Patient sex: M
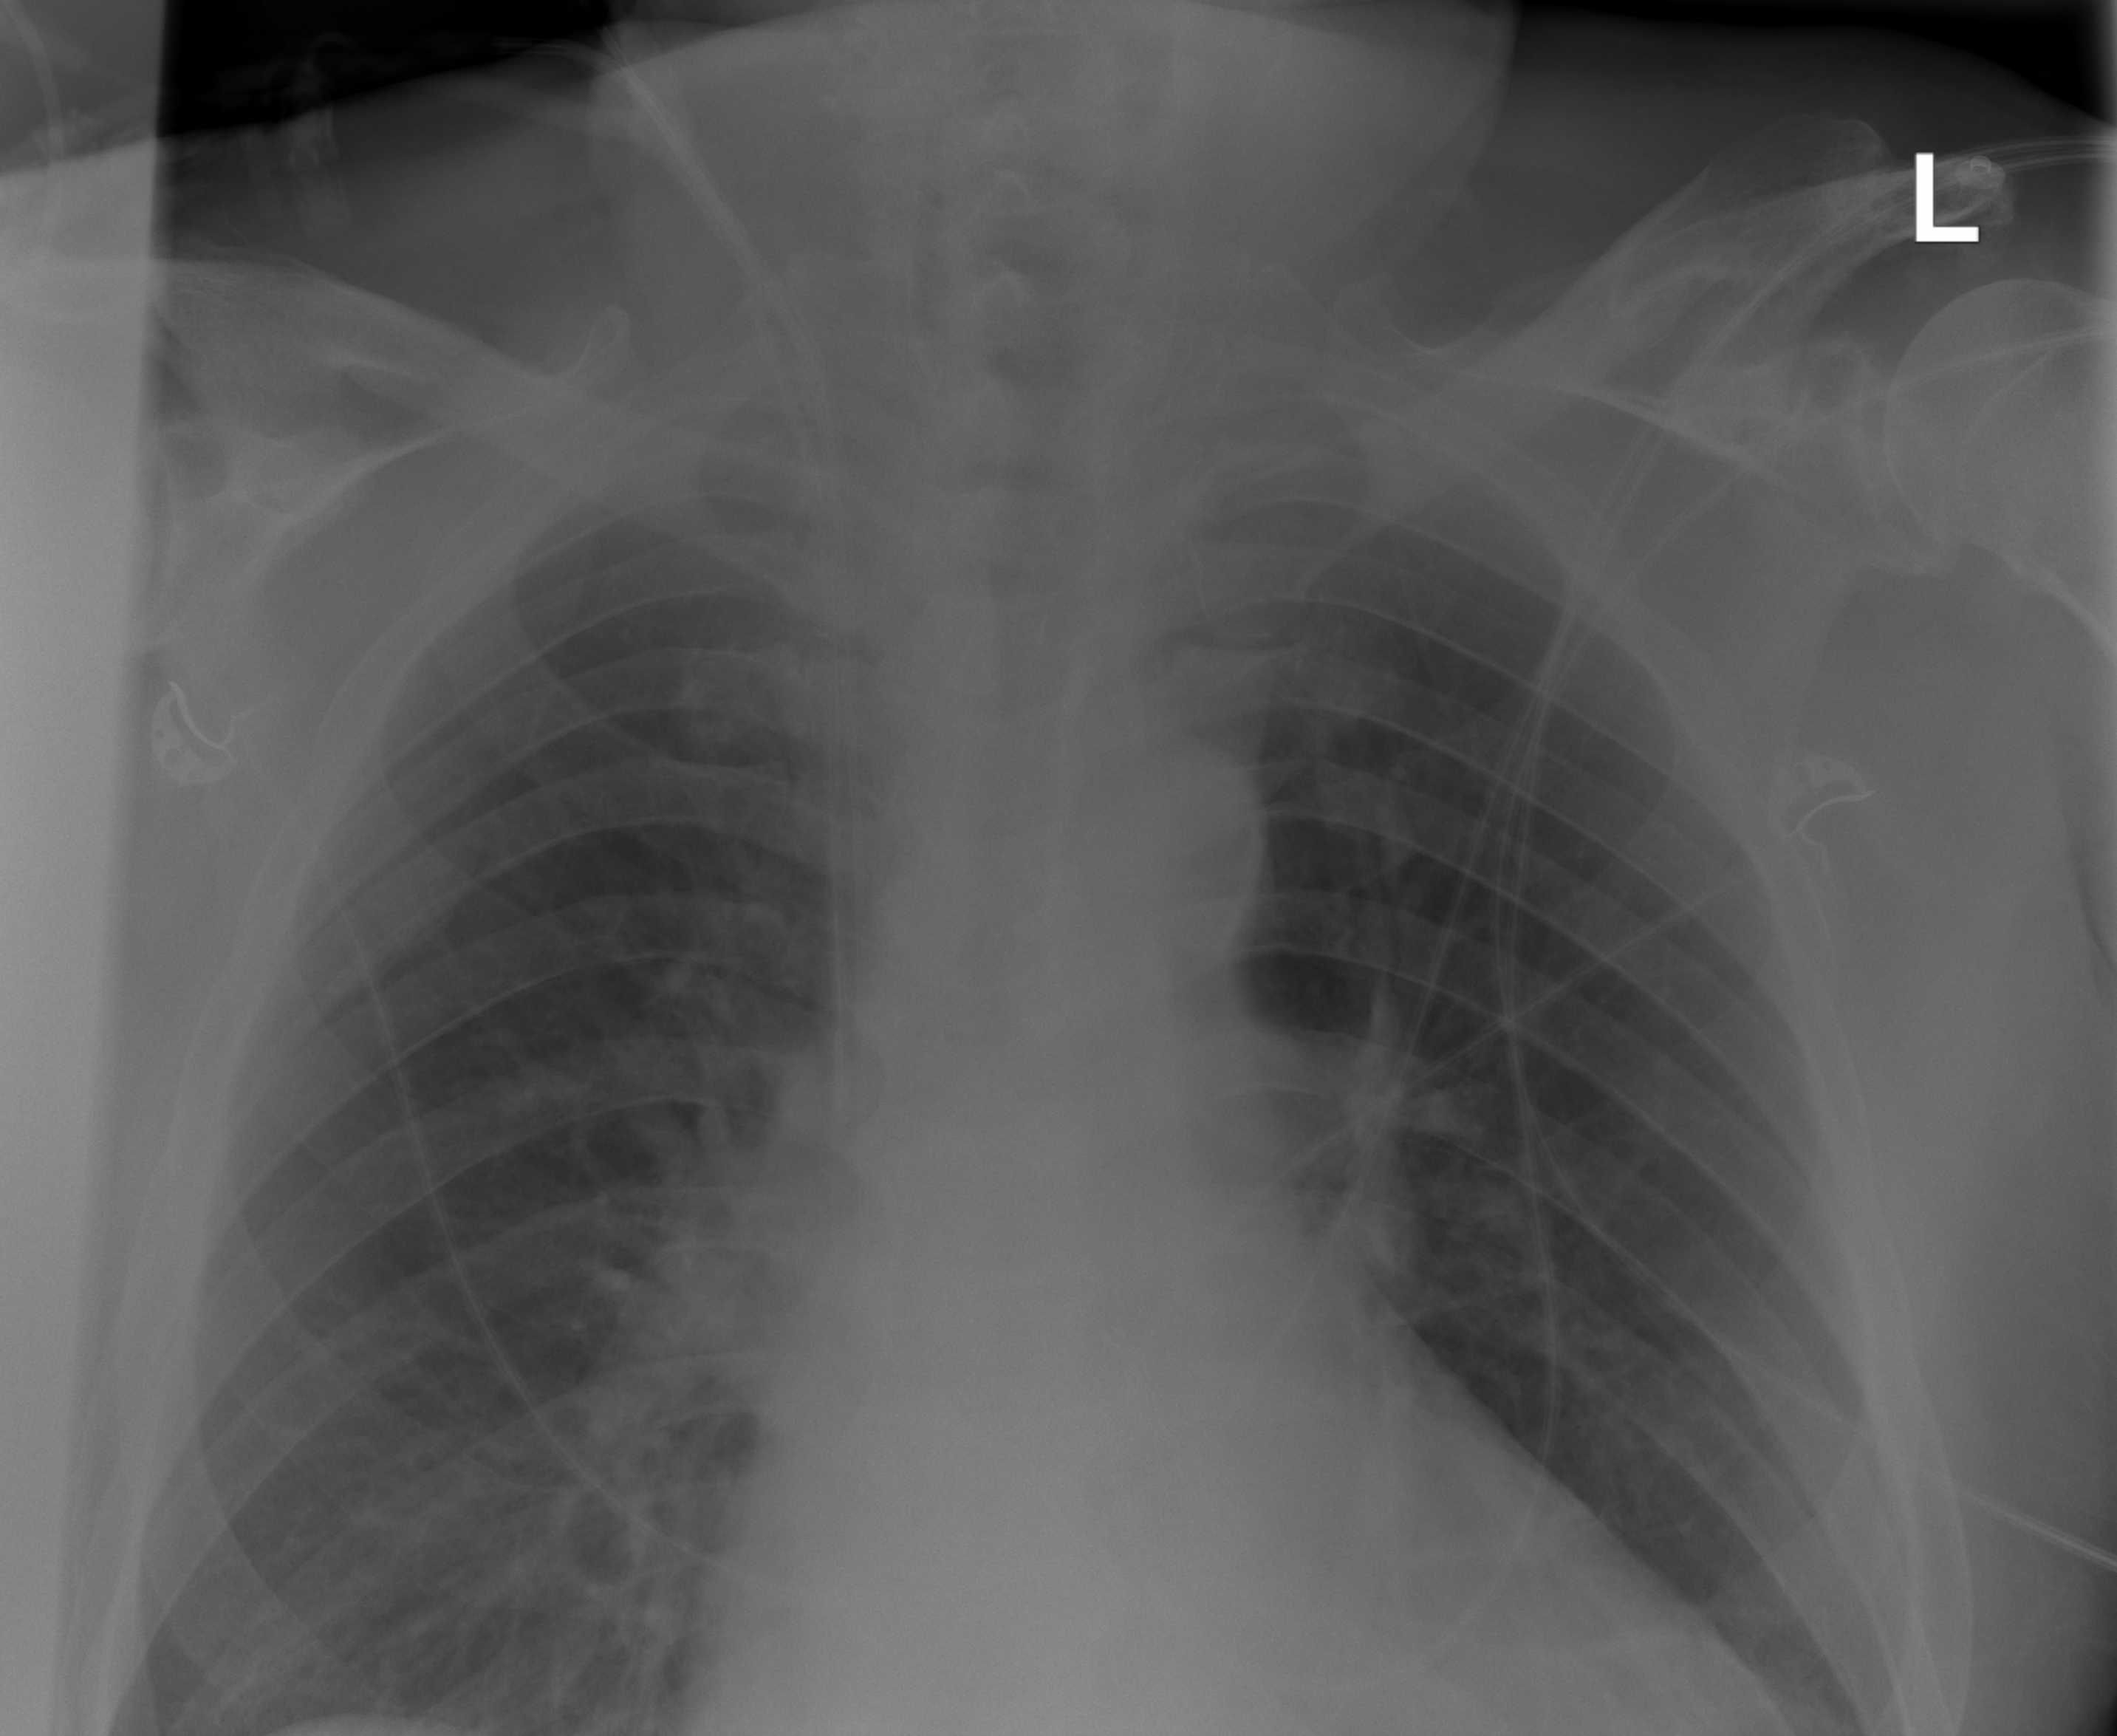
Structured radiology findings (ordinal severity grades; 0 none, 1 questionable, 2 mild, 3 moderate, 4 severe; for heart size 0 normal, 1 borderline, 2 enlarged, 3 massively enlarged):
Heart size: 1
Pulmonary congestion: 0
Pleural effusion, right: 0
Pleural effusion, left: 0
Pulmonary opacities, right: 0
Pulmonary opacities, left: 0
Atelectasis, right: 2
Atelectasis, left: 0